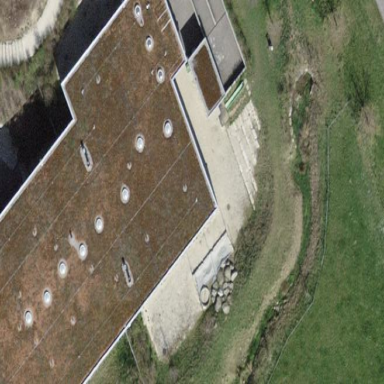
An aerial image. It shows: School building.